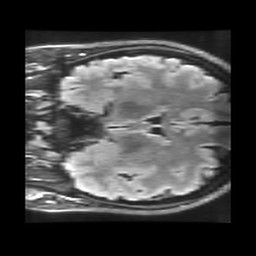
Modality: FLAIR
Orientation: coronal
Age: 20
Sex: male
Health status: healthy
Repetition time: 12 s
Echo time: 0.09782 s